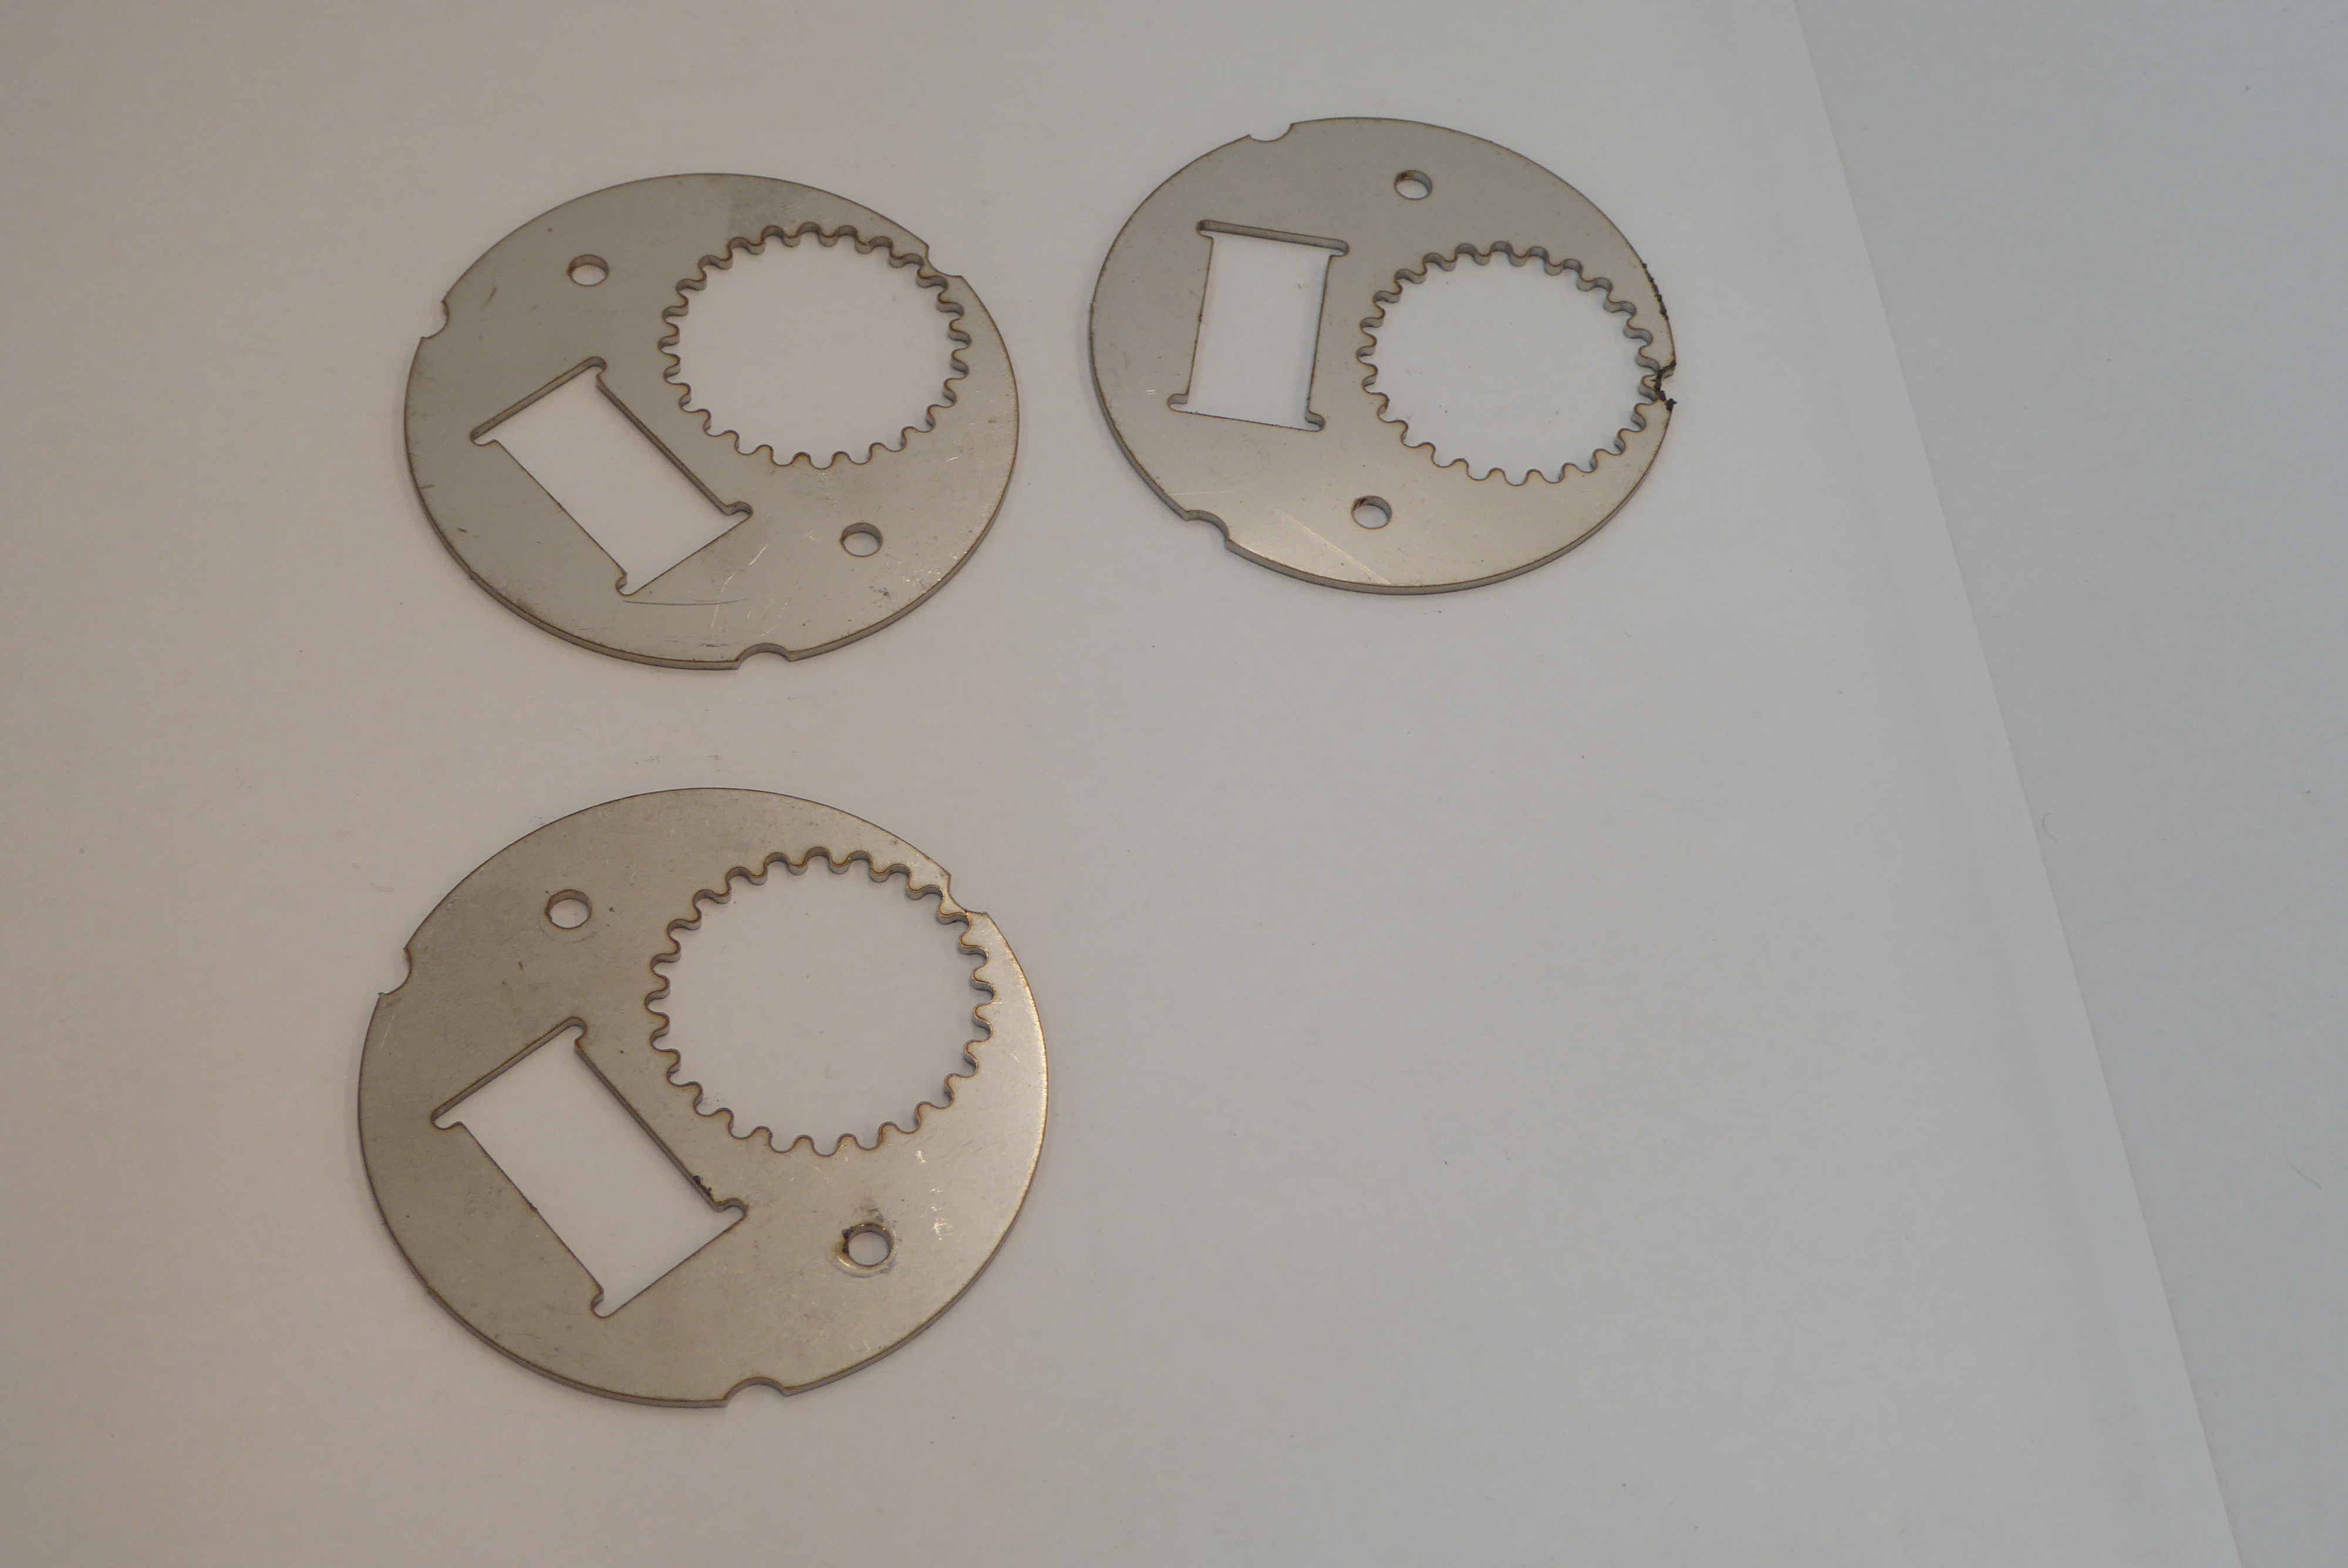
Label: Bottle Opener - Inlay